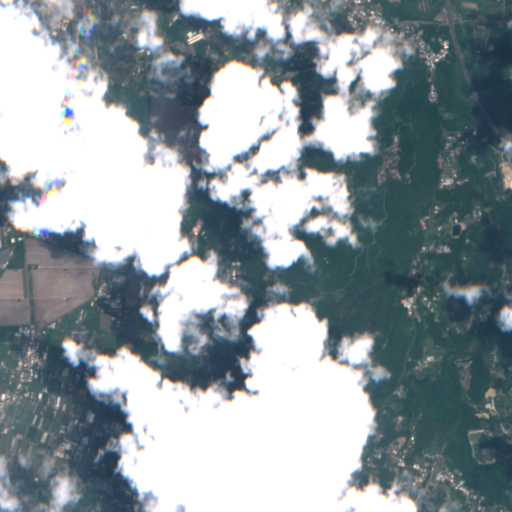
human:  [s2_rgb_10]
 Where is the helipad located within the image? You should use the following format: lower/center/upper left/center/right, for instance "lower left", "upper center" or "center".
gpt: The helipad is located in the lower center of the image.
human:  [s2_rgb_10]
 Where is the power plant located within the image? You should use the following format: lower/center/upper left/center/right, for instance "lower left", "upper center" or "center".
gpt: There is no power plant in the image.